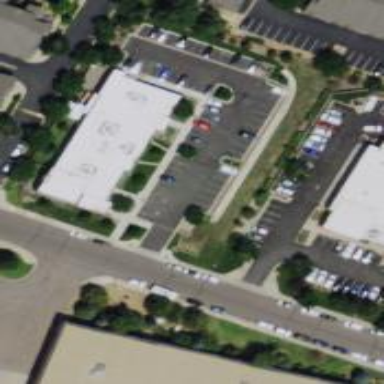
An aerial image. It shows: Parking space is available.